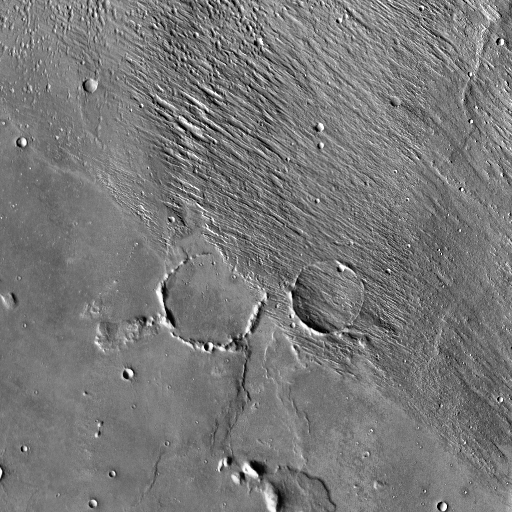
Crater classes present: Background, Other, Buried, Secondary